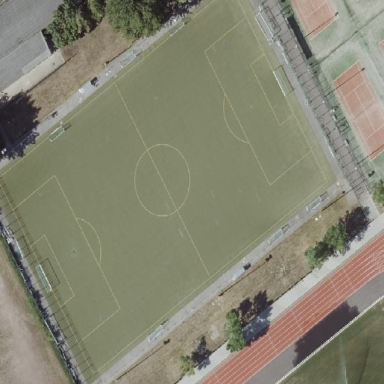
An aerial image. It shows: Soccer pitch with artificial turf for leisure sports activities.